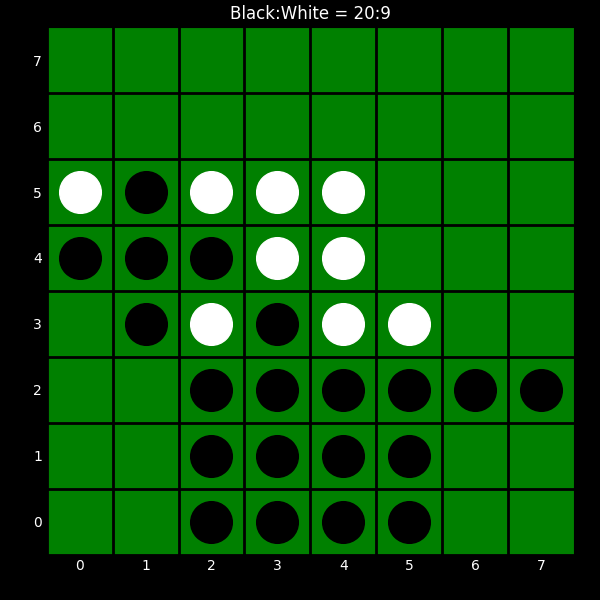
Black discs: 20
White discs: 9